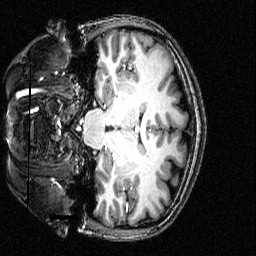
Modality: T1w
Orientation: coronal
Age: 26
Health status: healthy
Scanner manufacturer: siemens
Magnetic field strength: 3 T
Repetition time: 2.5 s
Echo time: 0.00393 s